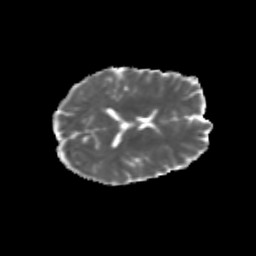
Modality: MD
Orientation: axial
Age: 27
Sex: female
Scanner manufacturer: siemens
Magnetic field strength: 3 T
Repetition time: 3.5 s
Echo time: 0.113 s